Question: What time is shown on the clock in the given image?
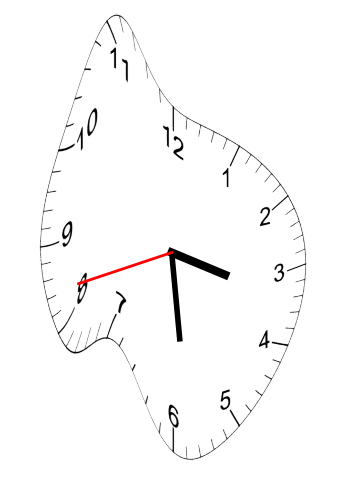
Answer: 03:28:42